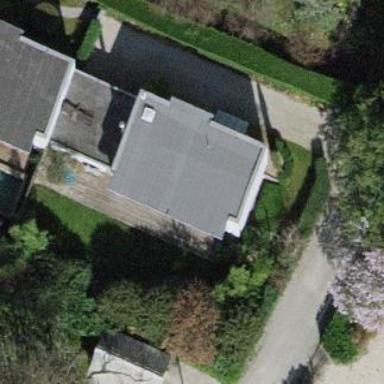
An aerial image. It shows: Garden enclosed by fence.